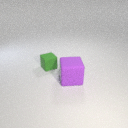
large purple rubber cube to the right of small green rubber cube